Question: I have a Jtable and intend to add JCheckboxes to it. There is quite a clear example
<URL> which I implemented yet kept on getting "true" and "false" String values when running. I then tried to run the example itself and discovered that it too is displaying "true"/"false" string values.

Is this a problem with my JRE? How can I be able to view/work with checkboxes?
Thanks.
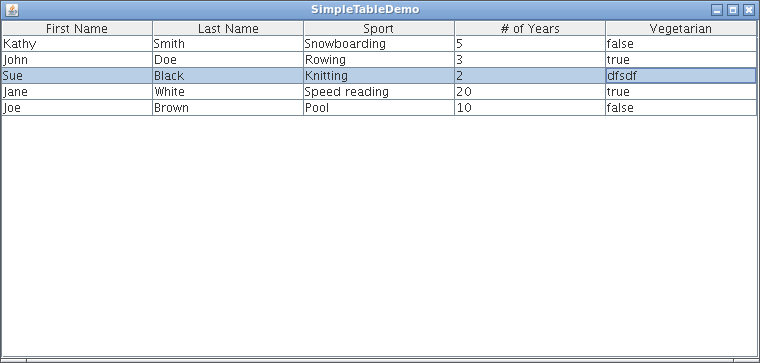
Answer: Did you make sure to override this function in your table model? This is what tells the table that those values are 'Booleans'.
'''
@Override
public Class getColumnClass(int c) {
return getValueAt(0, c).getClass();
}
'''